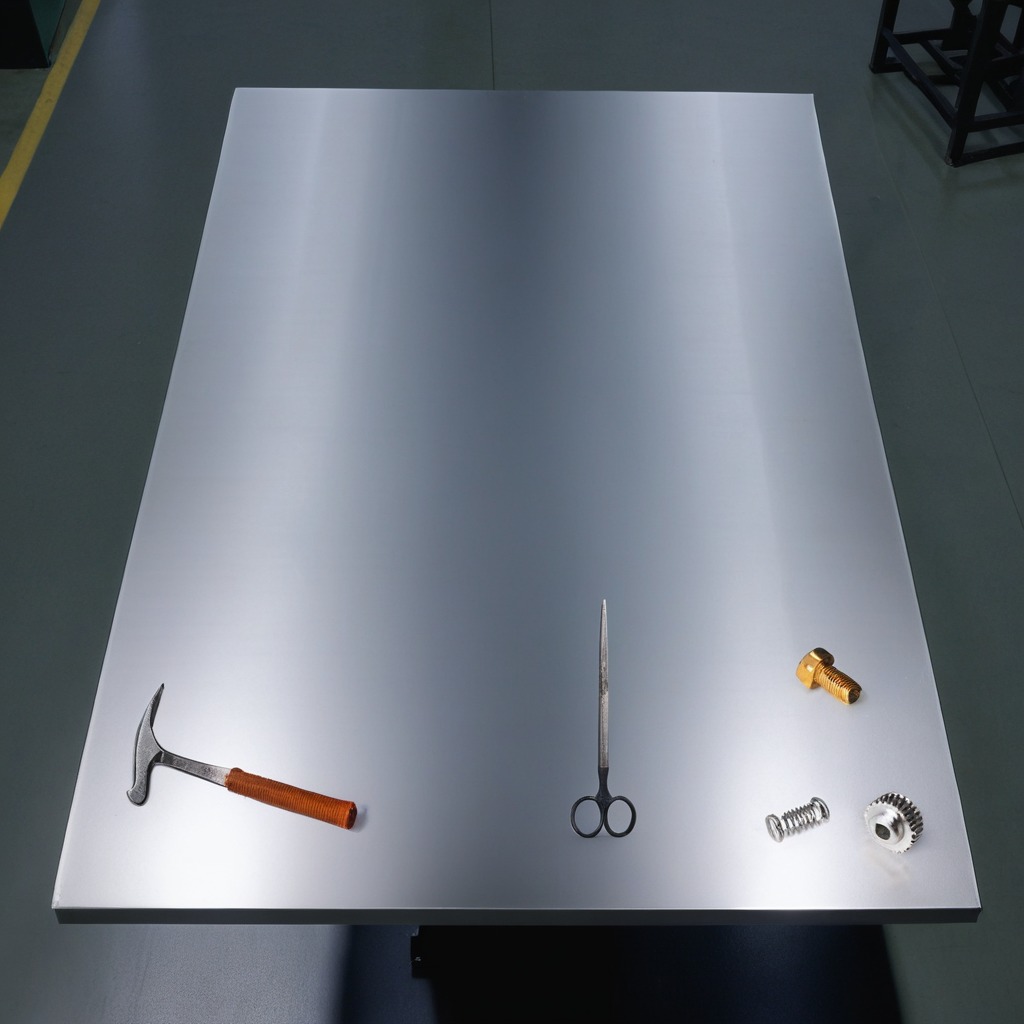
A steel gear with teeth, a metal machine screw, a hammer, a coiled metal spring, and a pair of scissors are lying on the clean empty table in the evening.